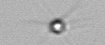
Label: Calciopappus